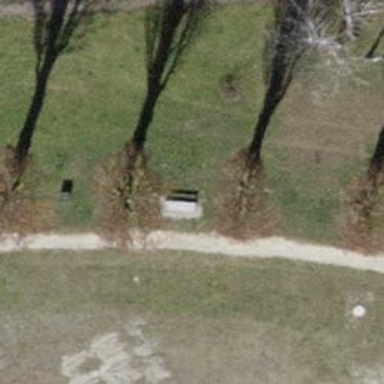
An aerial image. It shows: Deciduous broadleaved tree in park.